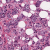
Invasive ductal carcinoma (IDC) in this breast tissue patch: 1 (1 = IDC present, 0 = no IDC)